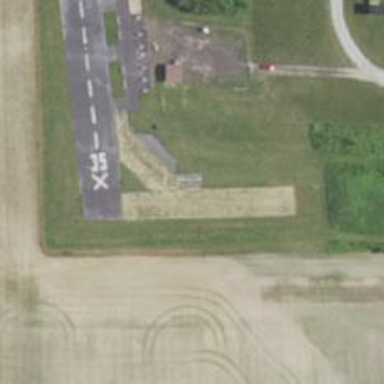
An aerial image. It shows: Image of helipad at airport.